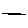
Label: line